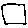
Label: square